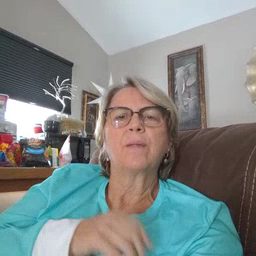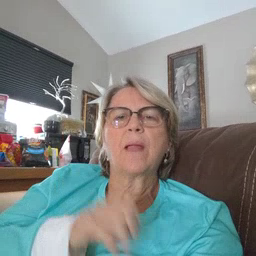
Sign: sticky